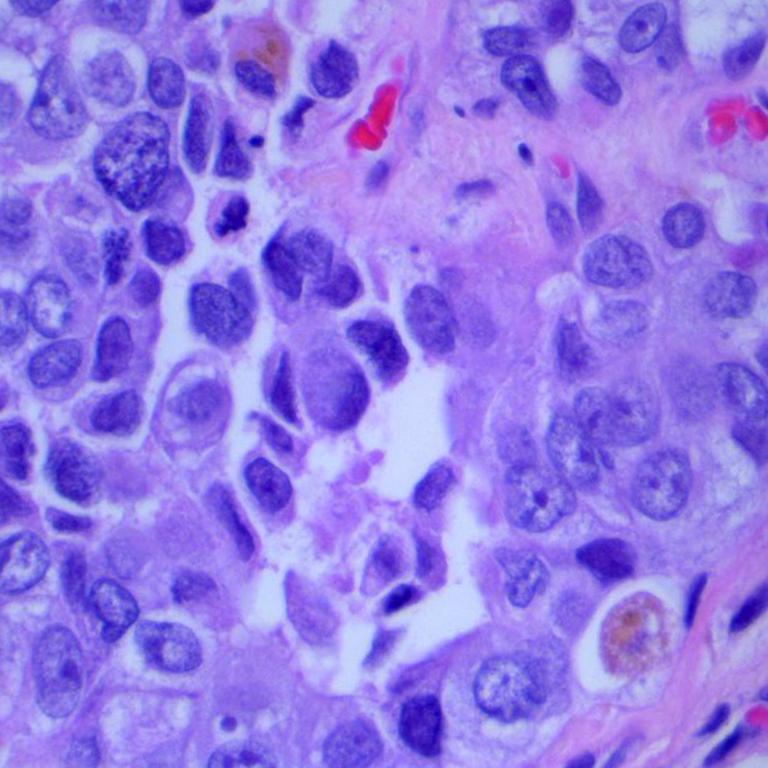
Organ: lung
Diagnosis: adenocarcinomas